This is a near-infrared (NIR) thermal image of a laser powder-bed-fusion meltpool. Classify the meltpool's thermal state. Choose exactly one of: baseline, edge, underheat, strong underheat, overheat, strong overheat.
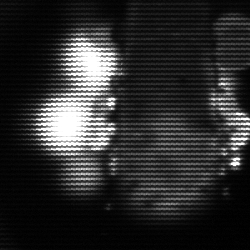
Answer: strong underheat